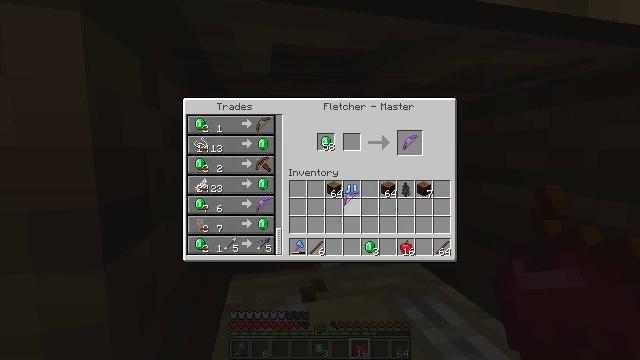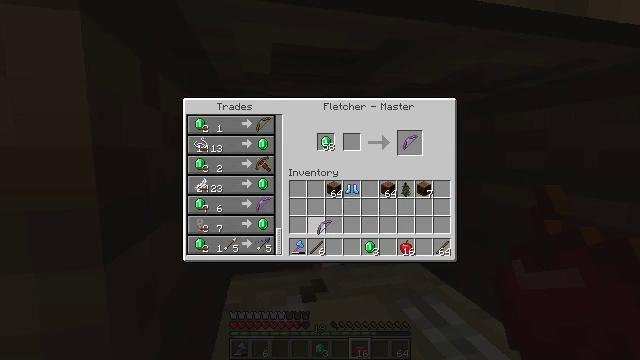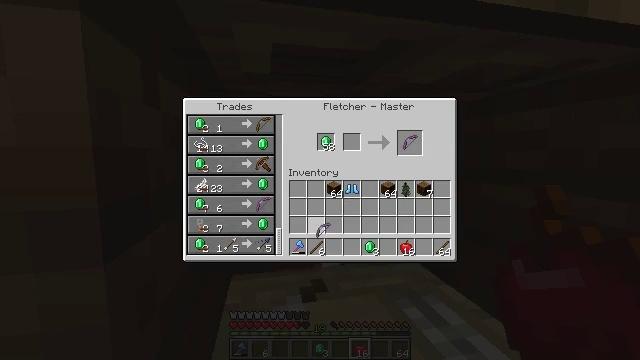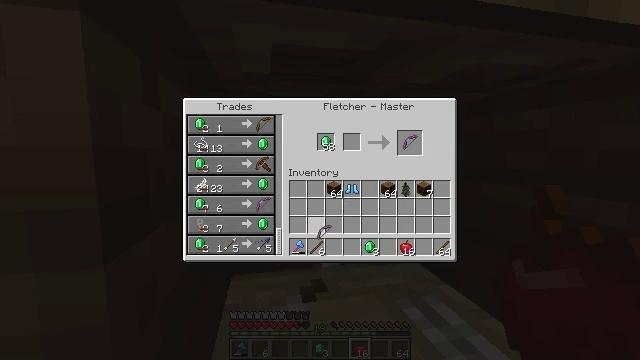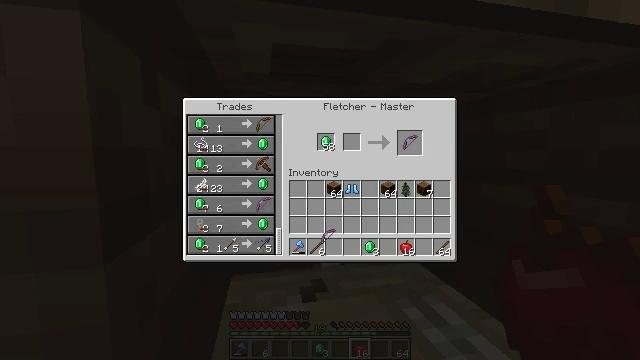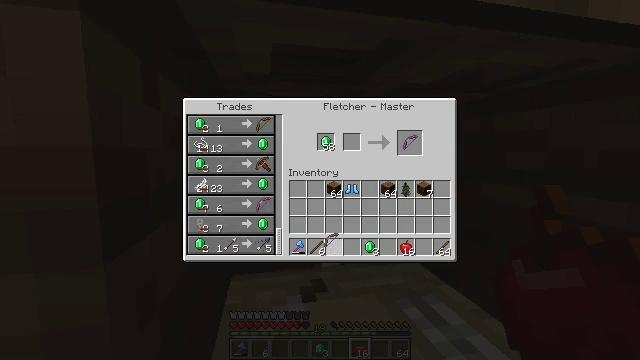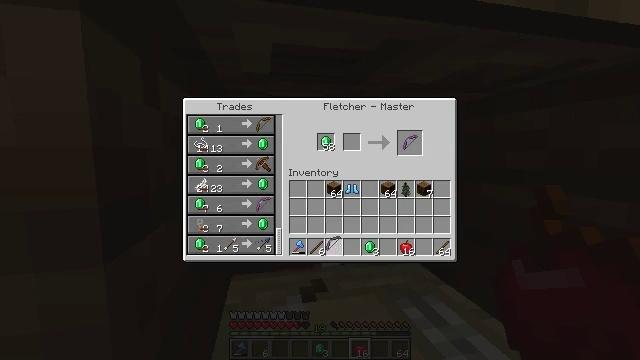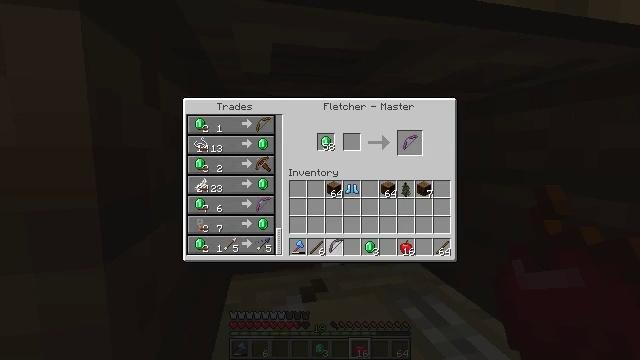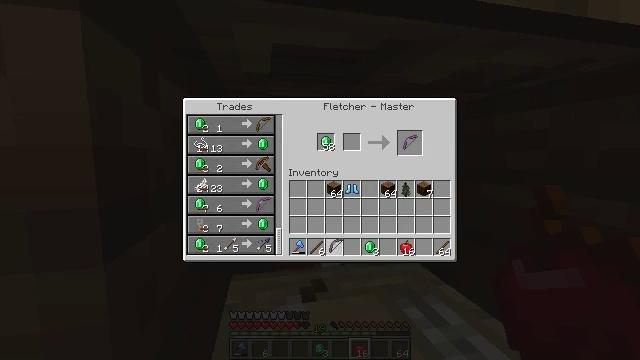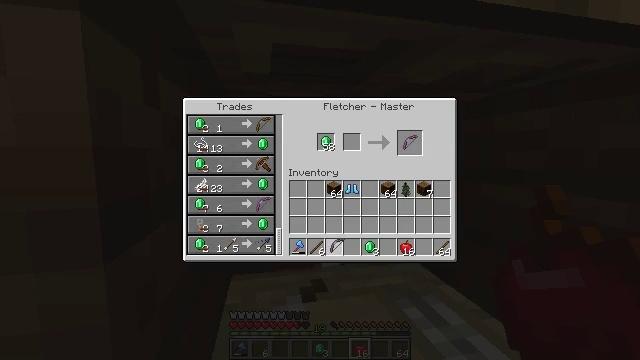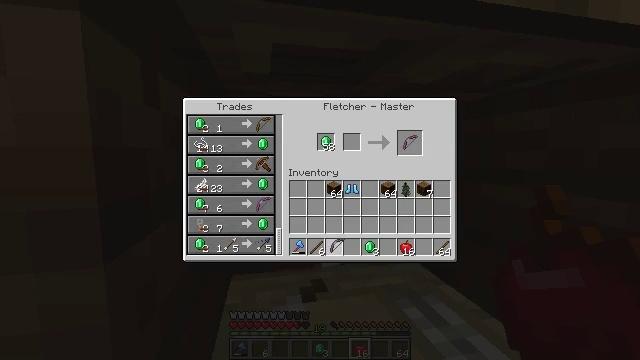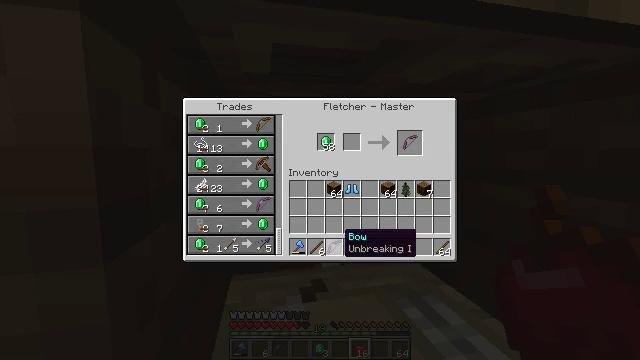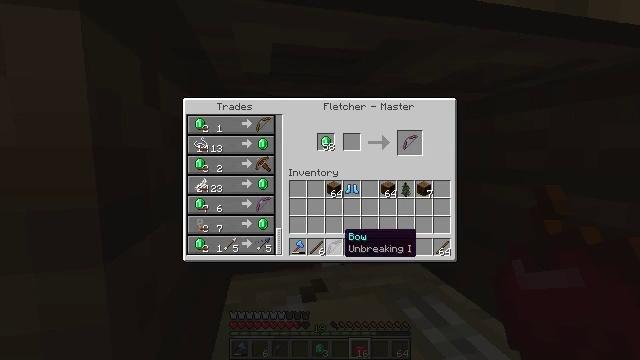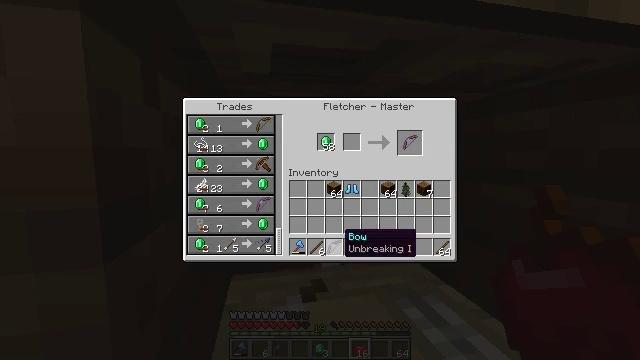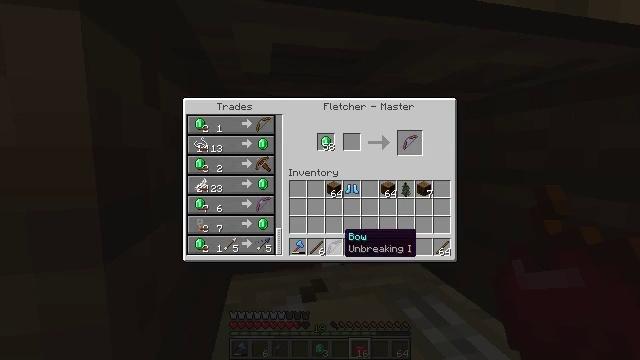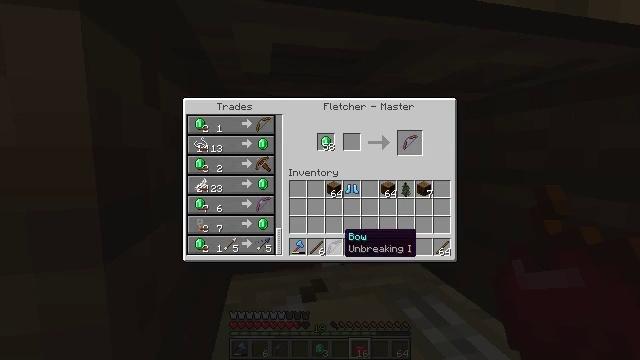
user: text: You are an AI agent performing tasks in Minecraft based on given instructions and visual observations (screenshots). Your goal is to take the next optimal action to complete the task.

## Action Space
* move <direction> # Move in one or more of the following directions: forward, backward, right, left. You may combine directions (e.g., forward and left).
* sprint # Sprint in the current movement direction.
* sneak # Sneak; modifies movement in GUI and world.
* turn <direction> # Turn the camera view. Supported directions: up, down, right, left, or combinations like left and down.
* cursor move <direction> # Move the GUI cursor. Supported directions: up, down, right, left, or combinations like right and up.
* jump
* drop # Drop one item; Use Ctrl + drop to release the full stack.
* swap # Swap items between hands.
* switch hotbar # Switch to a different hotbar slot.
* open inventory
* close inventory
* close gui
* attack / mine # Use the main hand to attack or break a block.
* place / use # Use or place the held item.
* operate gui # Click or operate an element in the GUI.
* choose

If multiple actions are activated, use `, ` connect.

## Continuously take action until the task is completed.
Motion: motion action
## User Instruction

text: Craft a diamond helmet.
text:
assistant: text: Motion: cursor move left and down, open gui
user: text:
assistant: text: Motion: no_op
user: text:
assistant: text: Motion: no_op
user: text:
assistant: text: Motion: no_op
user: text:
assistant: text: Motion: no_op
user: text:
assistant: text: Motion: no_op
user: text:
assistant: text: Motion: no_op
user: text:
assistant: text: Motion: operate gui
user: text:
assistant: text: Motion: operate gui
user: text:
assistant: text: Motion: operate gui
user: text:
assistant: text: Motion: no_op
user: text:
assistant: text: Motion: no_op
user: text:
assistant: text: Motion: no_op
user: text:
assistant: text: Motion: no_op
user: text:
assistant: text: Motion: no_op
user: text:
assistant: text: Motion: no_op
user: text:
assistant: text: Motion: cursor move up
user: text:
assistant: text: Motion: cursor move up
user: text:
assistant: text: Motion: cursor move up
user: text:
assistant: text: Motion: no_op
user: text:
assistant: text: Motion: cursor move up
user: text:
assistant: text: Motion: no_op
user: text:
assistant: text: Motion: cursor move right and down
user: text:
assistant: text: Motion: cursor move right and down
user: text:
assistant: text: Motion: cursor move down
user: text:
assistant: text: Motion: no_op
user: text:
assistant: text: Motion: close gui
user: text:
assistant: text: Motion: turn left, open inventory
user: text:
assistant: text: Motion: turn left
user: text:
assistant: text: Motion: move left, turn left